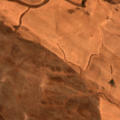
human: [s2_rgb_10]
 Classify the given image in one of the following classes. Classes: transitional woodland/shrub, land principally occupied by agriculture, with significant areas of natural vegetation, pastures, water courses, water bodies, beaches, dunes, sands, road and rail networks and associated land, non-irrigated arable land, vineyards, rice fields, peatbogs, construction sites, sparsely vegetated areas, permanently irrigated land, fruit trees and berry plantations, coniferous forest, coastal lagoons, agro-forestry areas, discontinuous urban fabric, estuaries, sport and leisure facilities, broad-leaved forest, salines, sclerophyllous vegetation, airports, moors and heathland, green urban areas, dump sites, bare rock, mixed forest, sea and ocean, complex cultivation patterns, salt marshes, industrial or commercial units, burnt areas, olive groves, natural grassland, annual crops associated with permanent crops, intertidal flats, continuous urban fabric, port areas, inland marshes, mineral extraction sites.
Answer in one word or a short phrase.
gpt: non-irrigated arable land